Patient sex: M
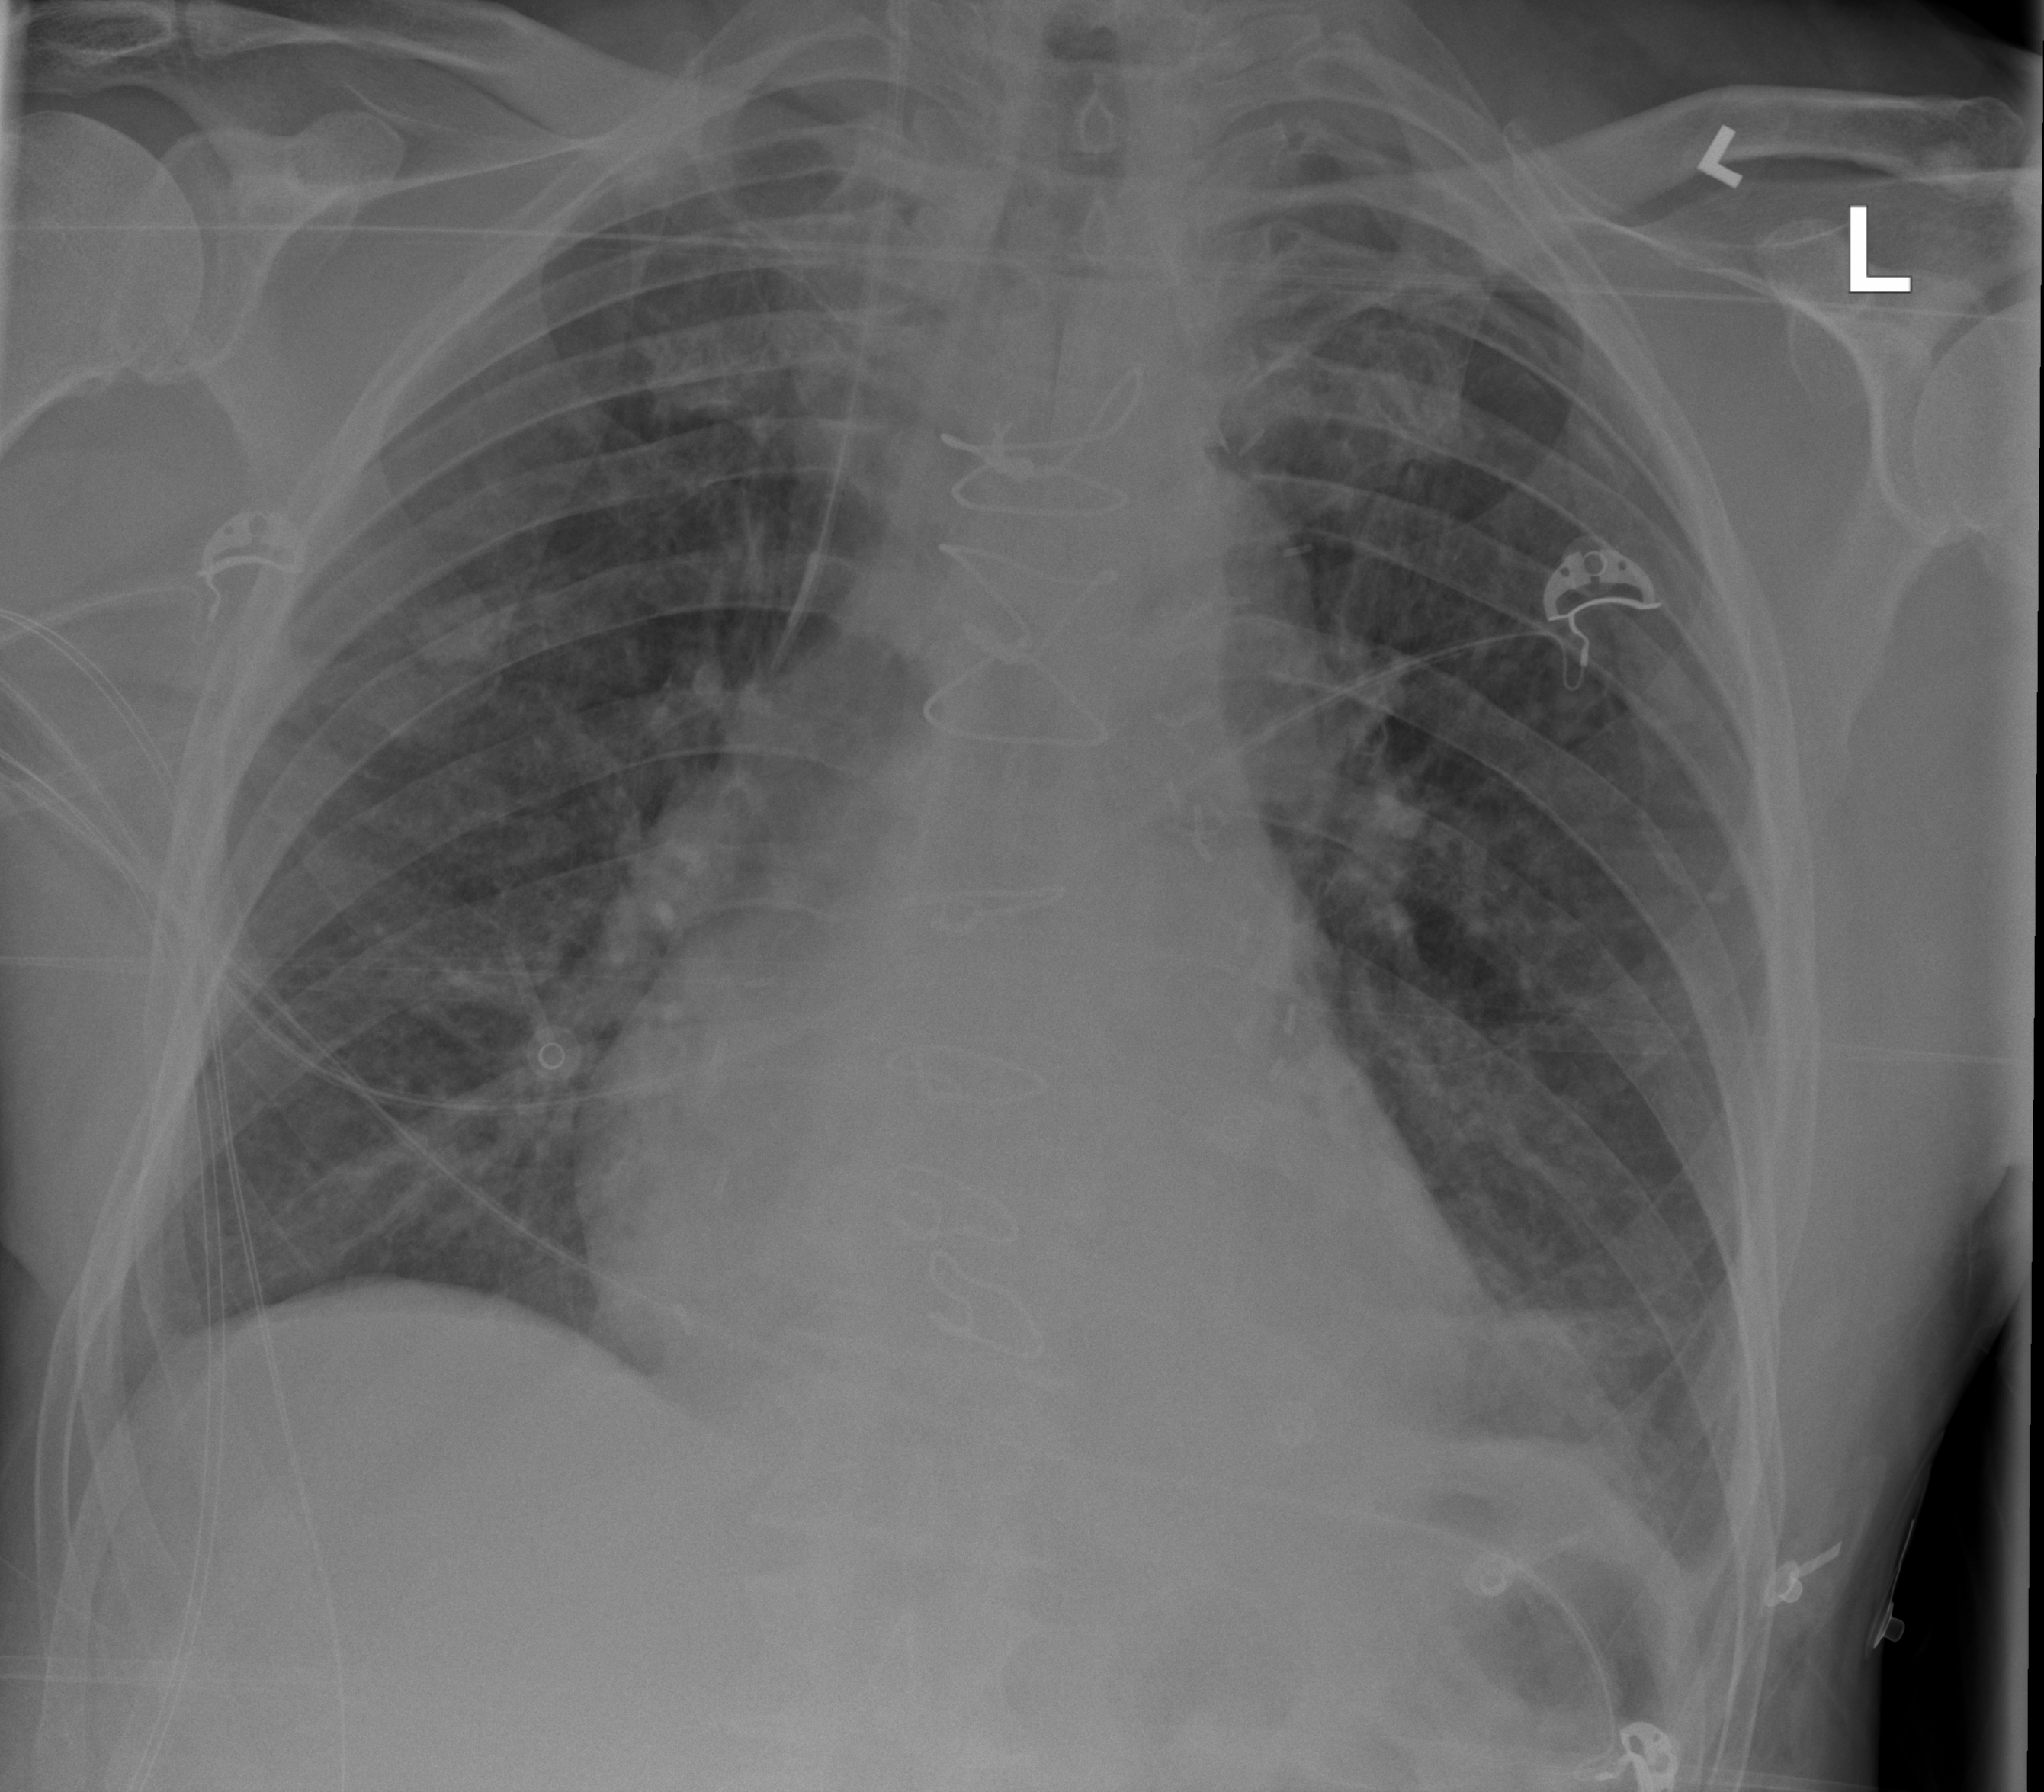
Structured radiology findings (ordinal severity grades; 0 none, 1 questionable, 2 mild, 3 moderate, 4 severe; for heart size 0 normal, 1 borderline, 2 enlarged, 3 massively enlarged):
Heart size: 2
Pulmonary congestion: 2
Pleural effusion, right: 2
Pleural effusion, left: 2
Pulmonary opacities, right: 2
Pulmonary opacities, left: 2
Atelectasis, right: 2
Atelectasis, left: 2